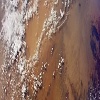
Label: land